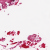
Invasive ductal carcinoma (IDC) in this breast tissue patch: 0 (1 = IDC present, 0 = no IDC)